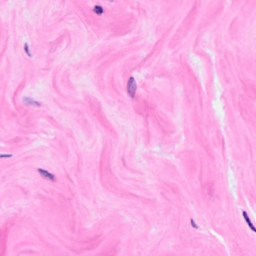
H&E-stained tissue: Breast